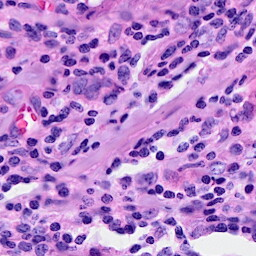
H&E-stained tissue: Breast